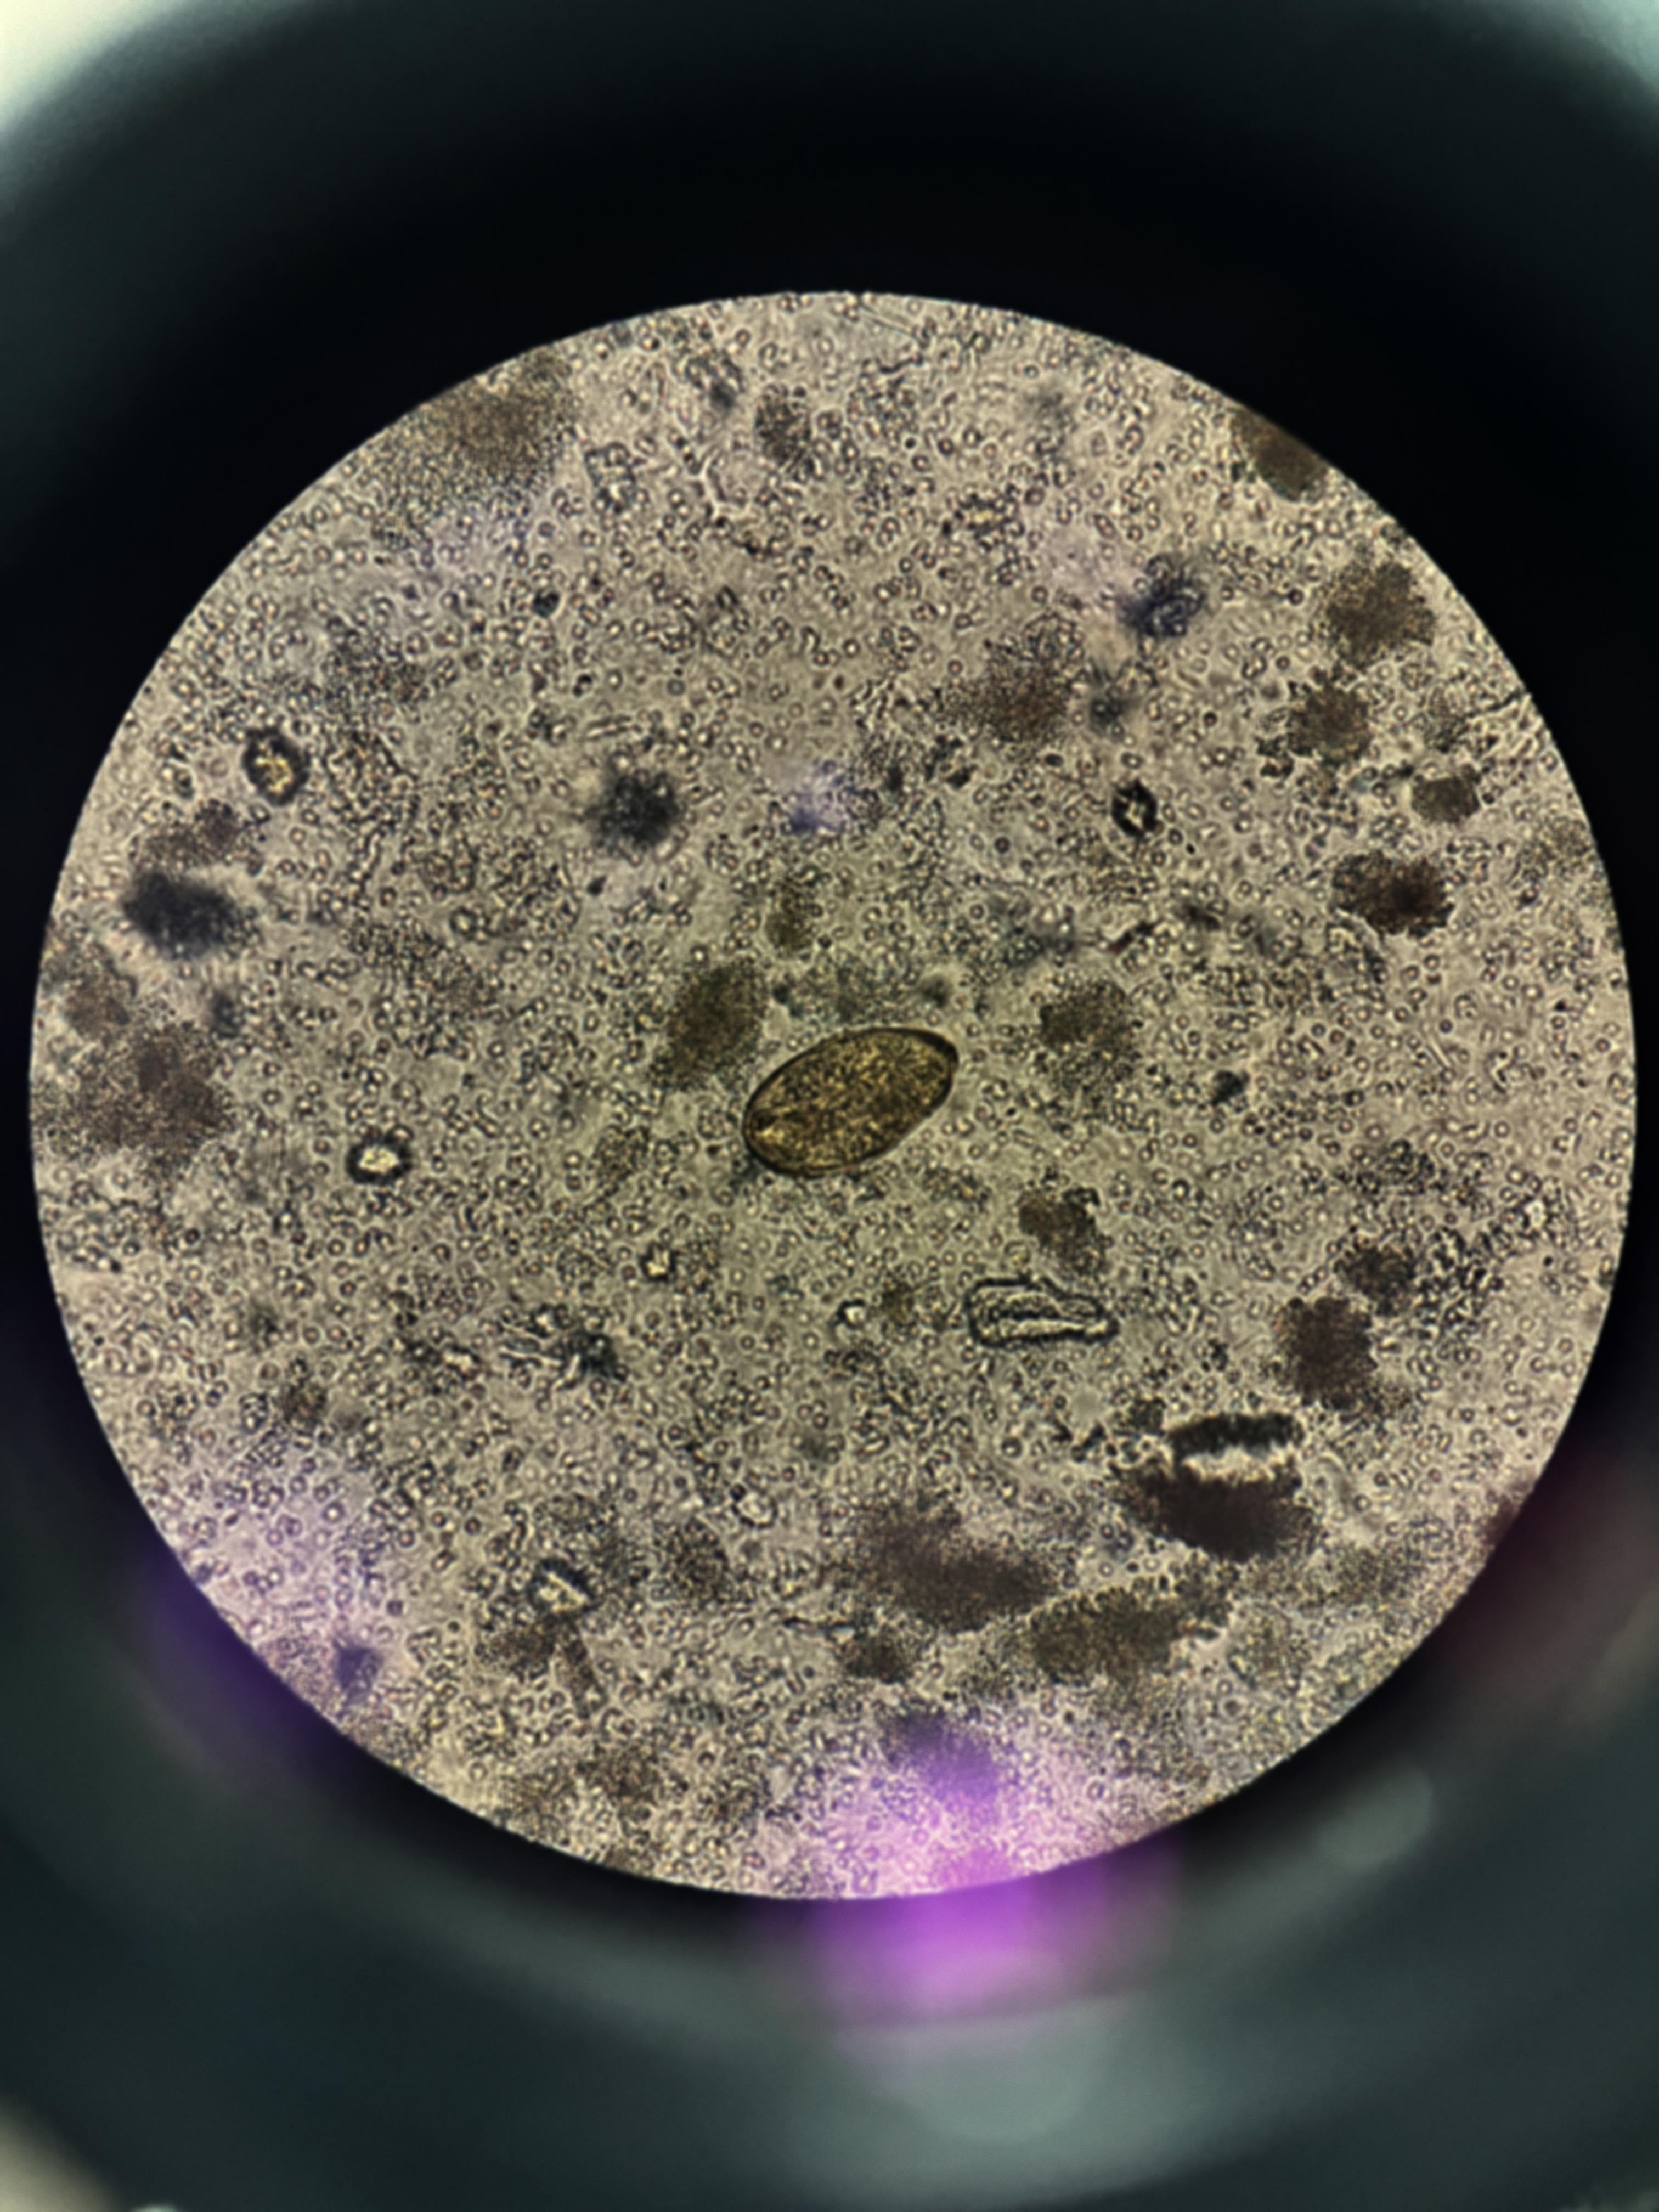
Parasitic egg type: Paragonimus spp